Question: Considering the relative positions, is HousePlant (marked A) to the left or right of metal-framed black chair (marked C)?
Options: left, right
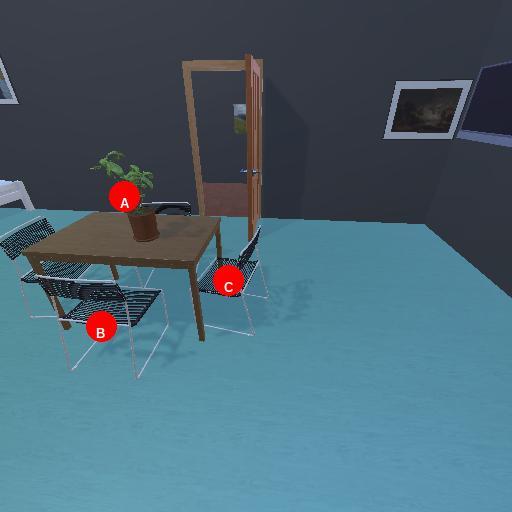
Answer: left